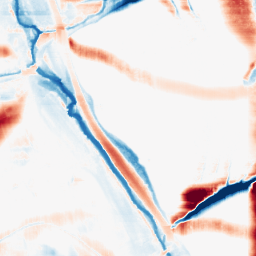
Category: morphological
Decomposition family: morphological_rect
Decomposition parameters: operation: average
width: 50
height: 20
Upsampling method: bilinear
Upsampling parameters: scale: 8
Upsampling scale: 8